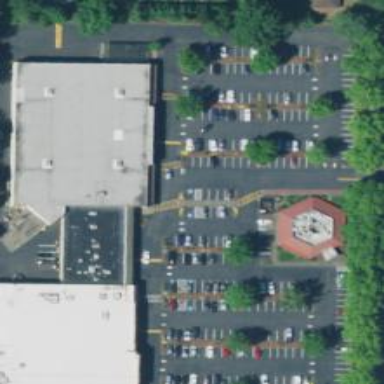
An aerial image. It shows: Trolley bay.